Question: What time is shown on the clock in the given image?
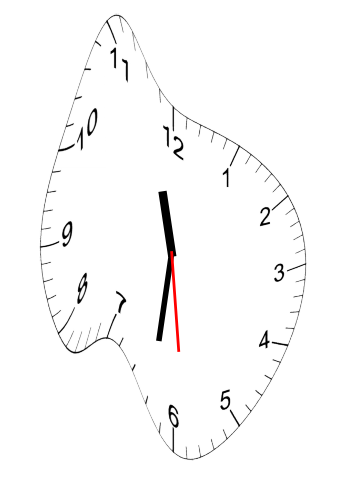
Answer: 11:31:29